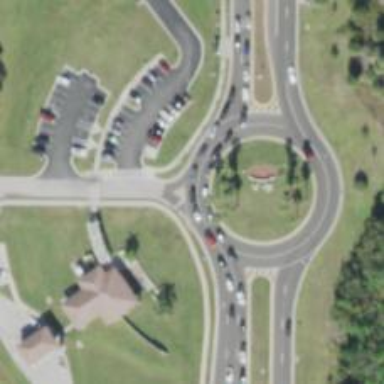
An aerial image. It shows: Secondary road made of asphalt leading to roundabout.